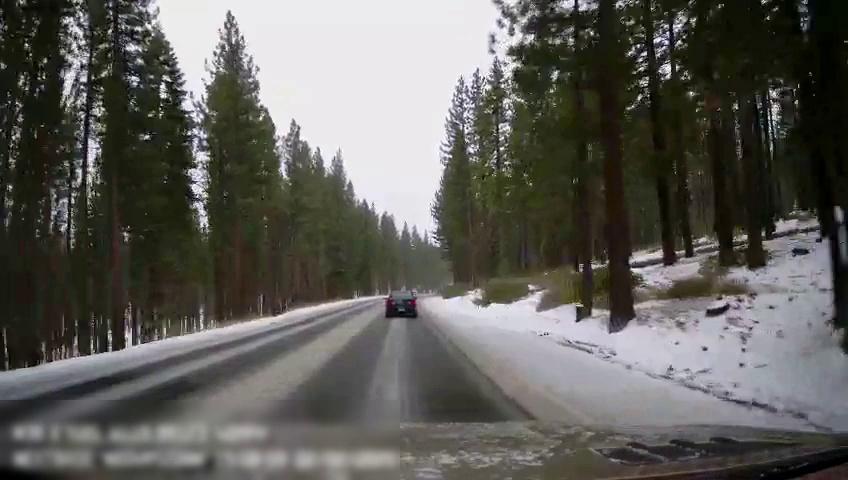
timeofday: Day
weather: Snowy
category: Drivable Space
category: Vehicles | Car